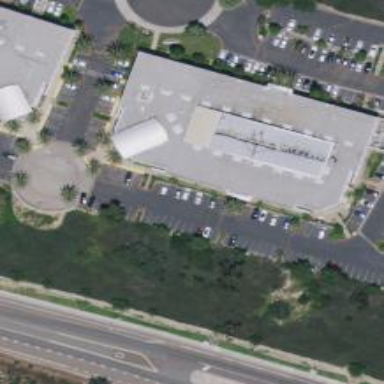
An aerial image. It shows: Industrial office building.